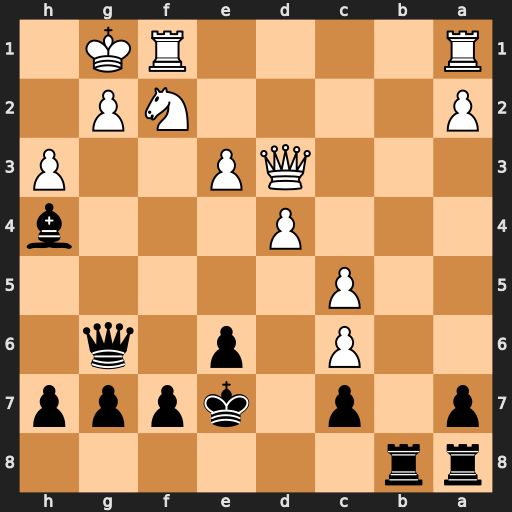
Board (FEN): rr6/p1p1kppp/2P1p1q1/2P5/3P3b/3QP2P/P4NP1/R4RK1
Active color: b
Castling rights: -
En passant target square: -
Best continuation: Bxf2+ Rxf2 Qxd3